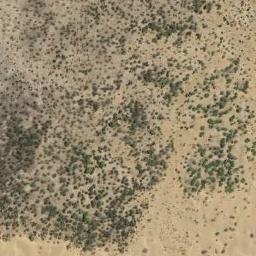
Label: chaparral